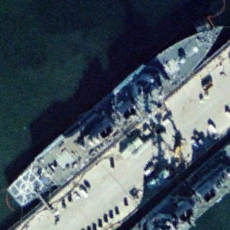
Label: destroyer